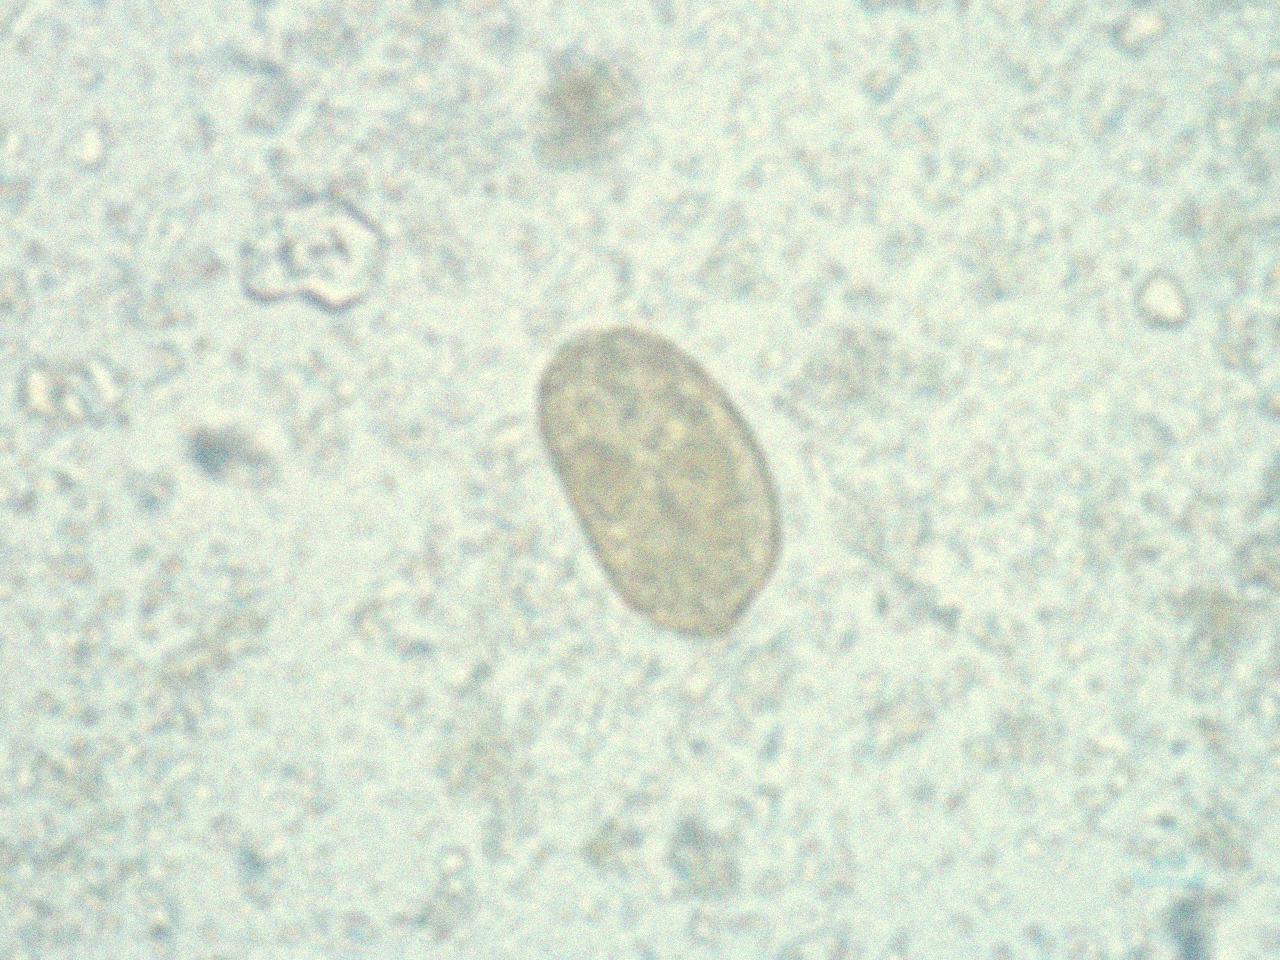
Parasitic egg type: Paragonimus spp